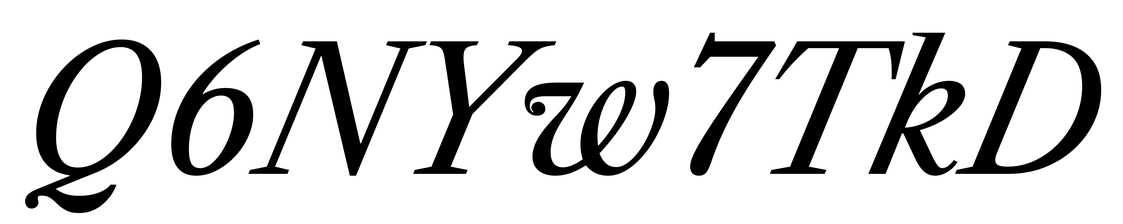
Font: LibreCaslonText-Italic_Italic